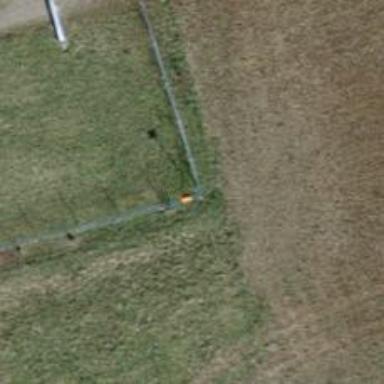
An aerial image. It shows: Pipeline marker.